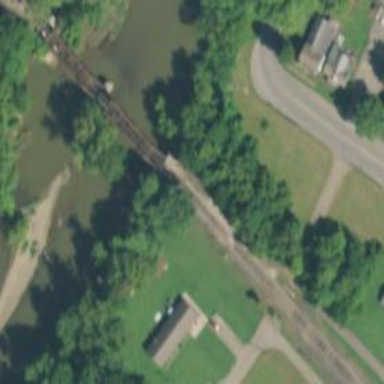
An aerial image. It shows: Railway bridge.